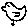
Label: bird